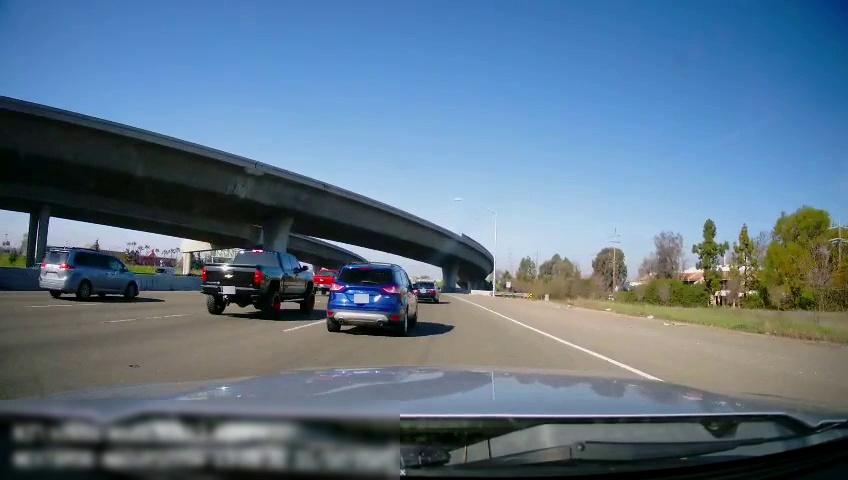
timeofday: Day
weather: Sunny
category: Drivable Space
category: Vehicles | Car
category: Vehicles | SUV
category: Vehicles | Truck
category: Vehicles | Truck
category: Vehicles | Van
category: Lanes | Current Lane
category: Lanes | Current Lane
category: Lanes | Alternate Lane
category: Lanes | Alternate Lane